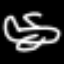
Label: airplane